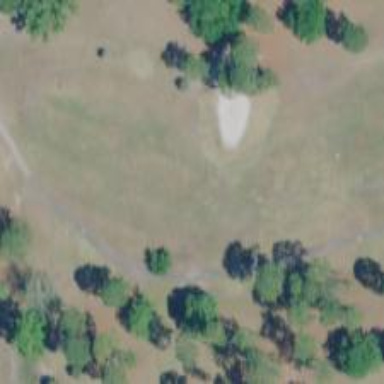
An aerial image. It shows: Golf hole.